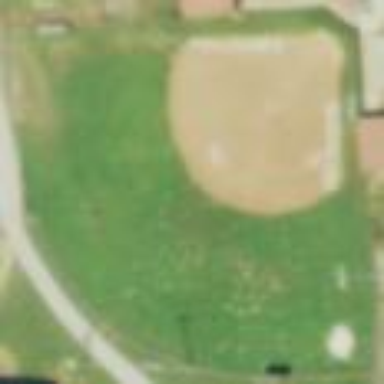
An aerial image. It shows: Softball pitch surrounded by fence.